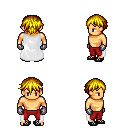
a pixel art fantasy rpg character, male body template, human, tanned skin, white cape, red pants, blonde short bangs hairstyle, metal gloves, ghillies, four views (front, back, left, right), 2x2 character sprite sheet, small pixel art, hard edges, no anti-aliasing